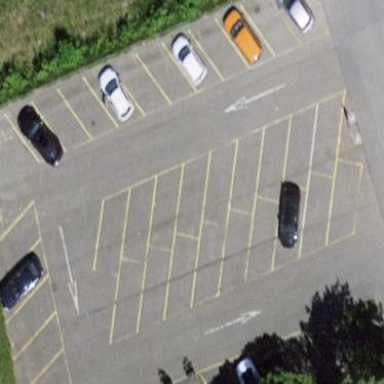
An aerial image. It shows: Parking area.